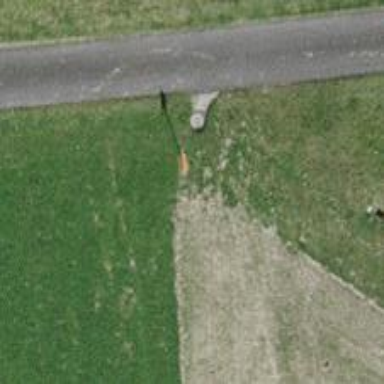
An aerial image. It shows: Pole with roof cover.